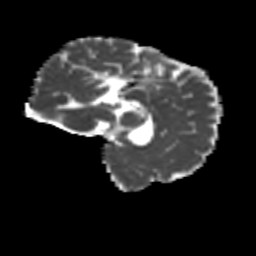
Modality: MD
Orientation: sagittal
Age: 27
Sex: female
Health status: healthy
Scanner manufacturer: siemens
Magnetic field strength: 3 T
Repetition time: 8.6 s
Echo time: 0.095 s